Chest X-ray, AP view. Patient: 70 years old, sex M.
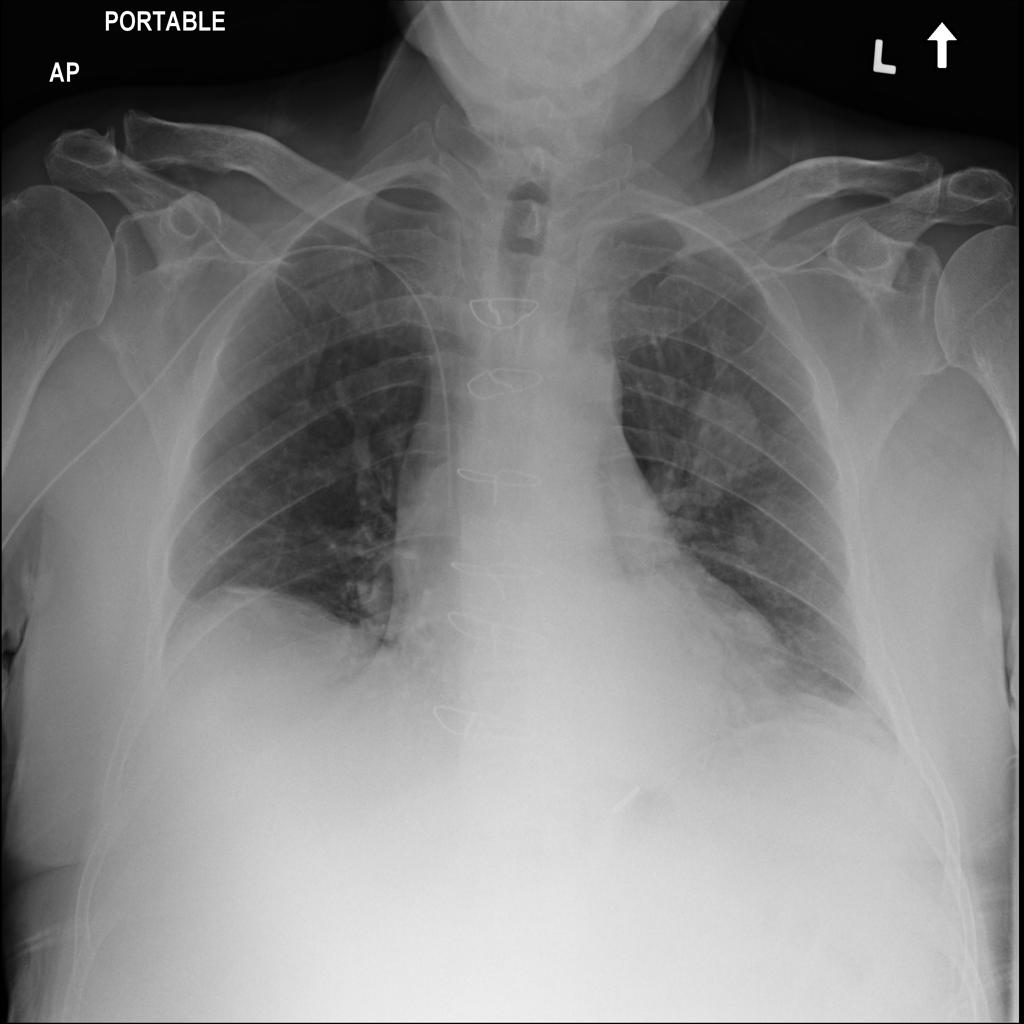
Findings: No Finding